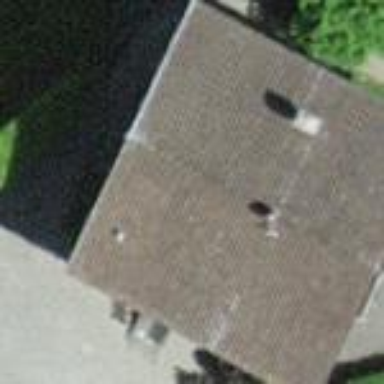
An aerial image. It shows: Simple house.